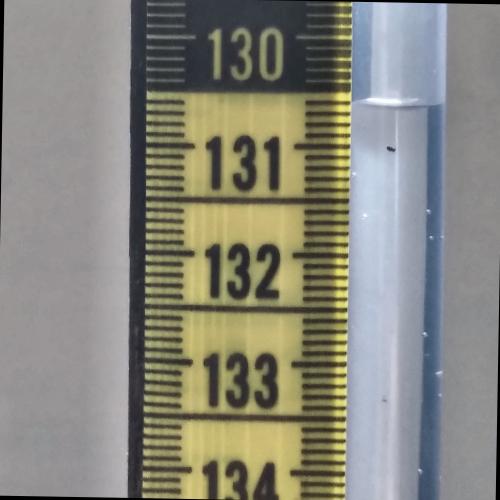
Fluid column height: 130.6 cm